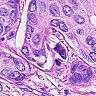
Metastatic tissue present: yes